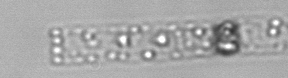
Label: Dactyliosolen_blavyanus